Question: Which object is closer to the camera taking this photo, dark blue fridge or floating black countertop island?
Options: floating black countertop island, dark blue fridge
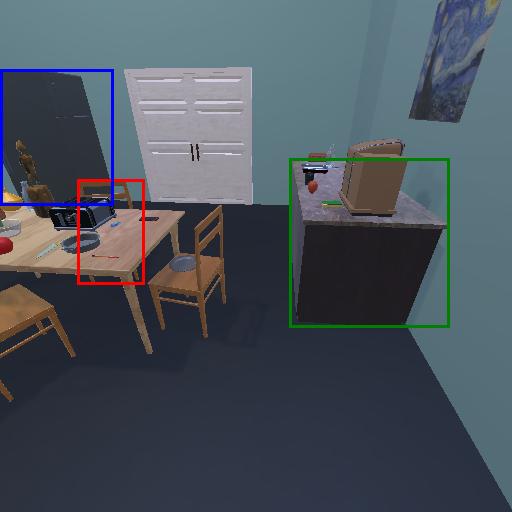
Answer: floating black countertop island